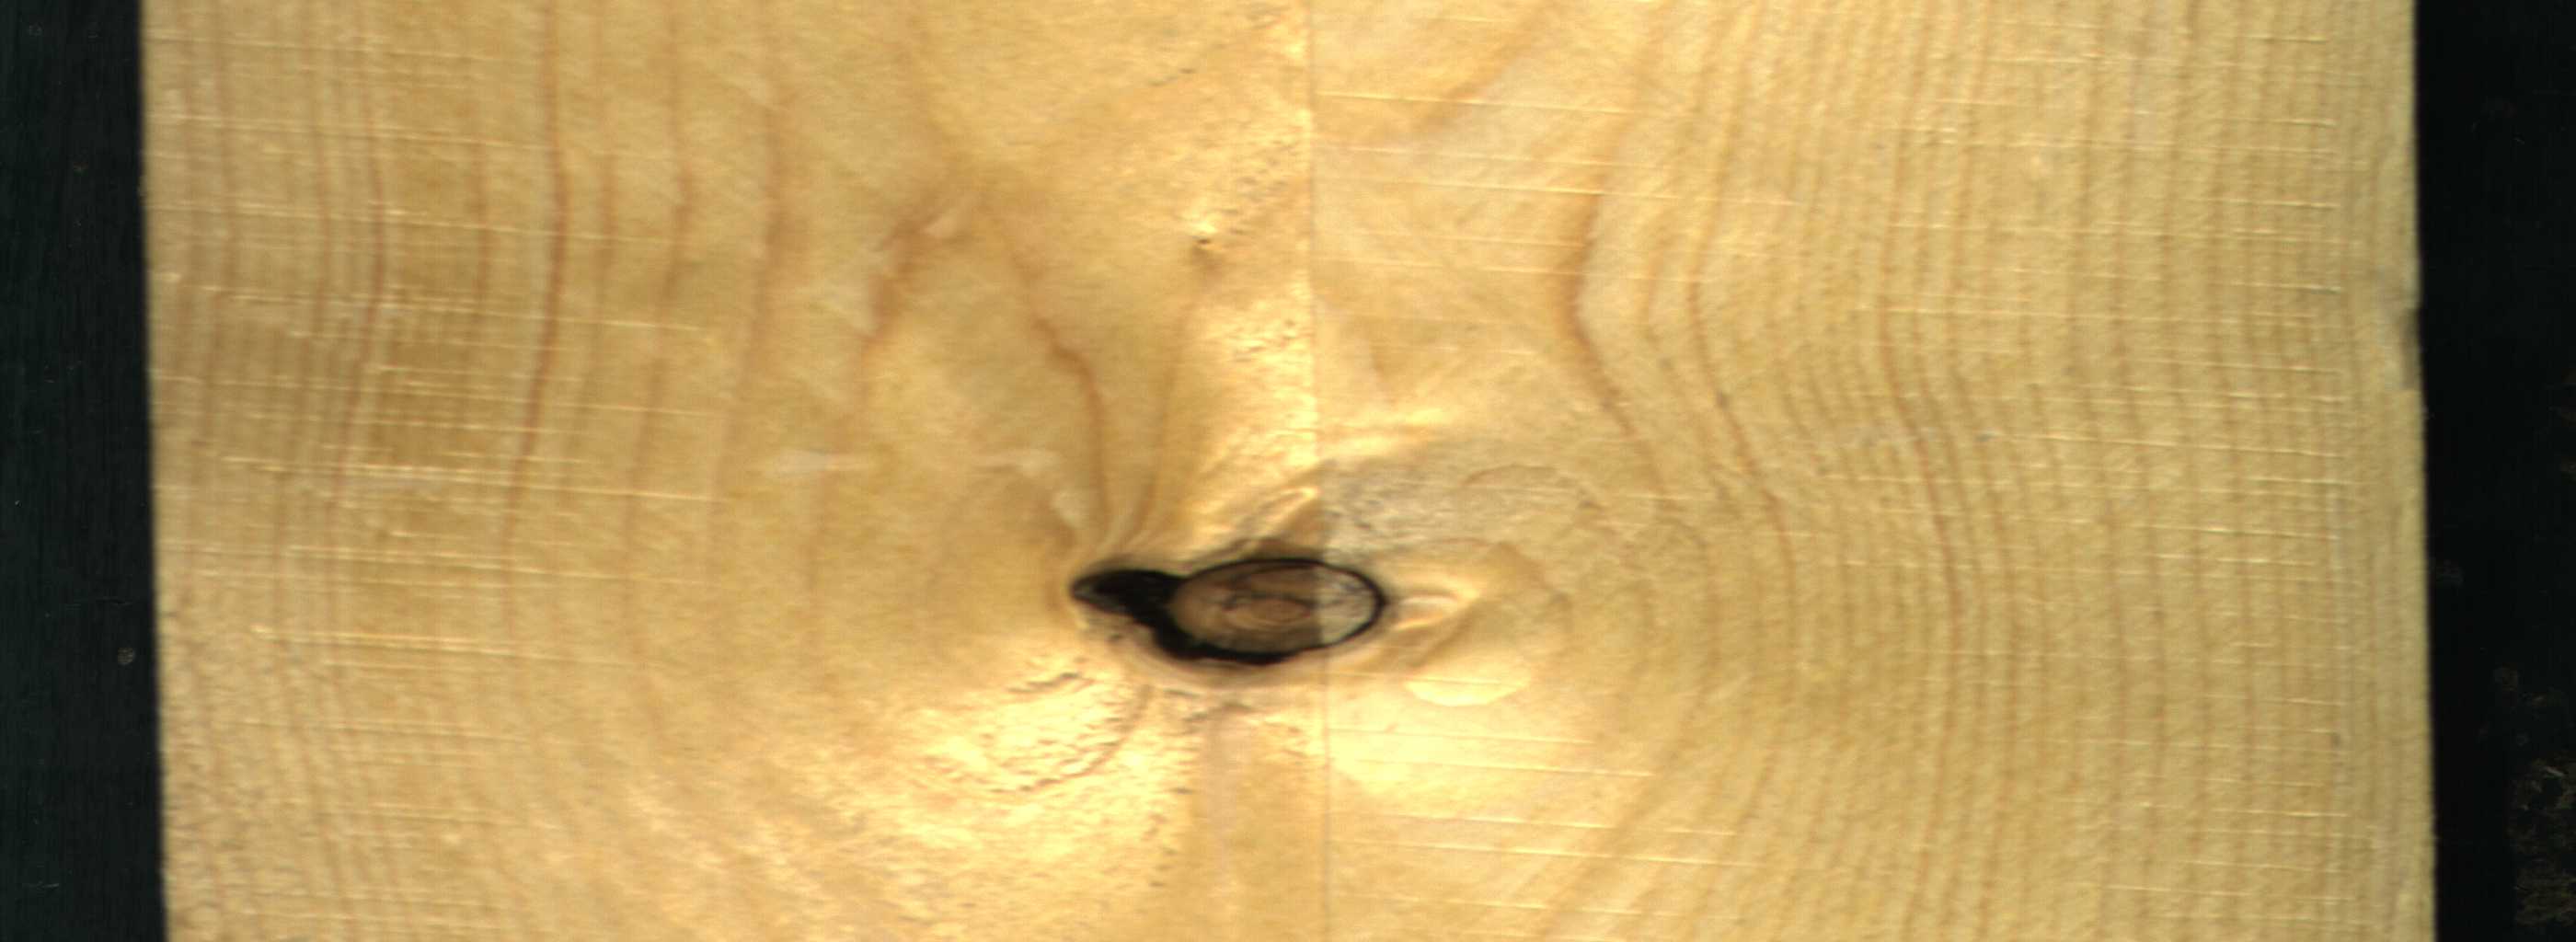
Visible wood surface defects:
Dead_Knot